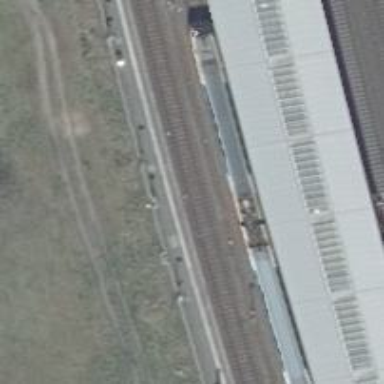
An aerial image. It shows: Railway signal.